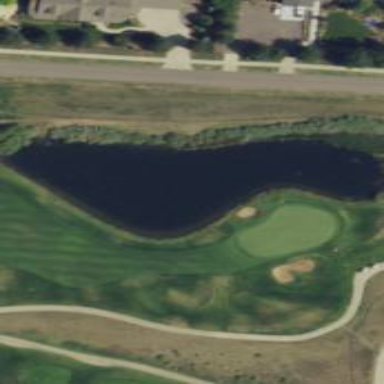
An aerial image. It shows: Natural pond serving as water hazard on golf course.